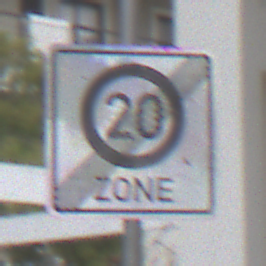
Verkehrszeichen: EndeZone20
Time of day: Midday
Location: Outdoor (Urban)
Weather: Overcast
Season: NotSpecified
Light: Natural